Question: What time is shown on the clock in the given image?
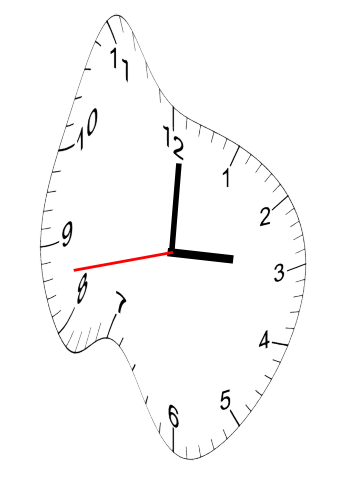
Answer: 03:00:43